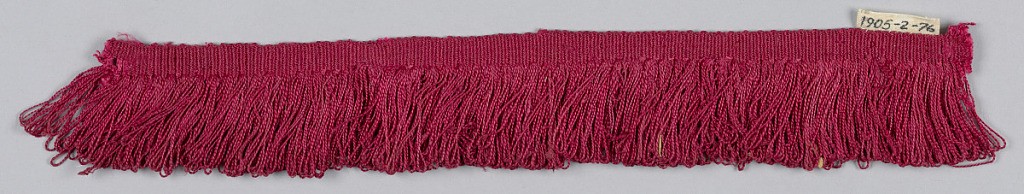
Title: Fringe
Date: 17th century
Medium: silk Technique: woven
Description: Red fringe with a plain-woven heading and a skirt of red loops.